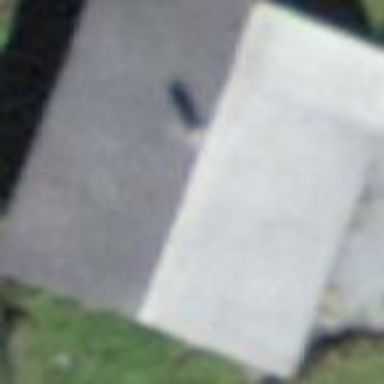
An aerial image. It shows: Cabin.